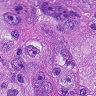
Metastatic tissue present: yes